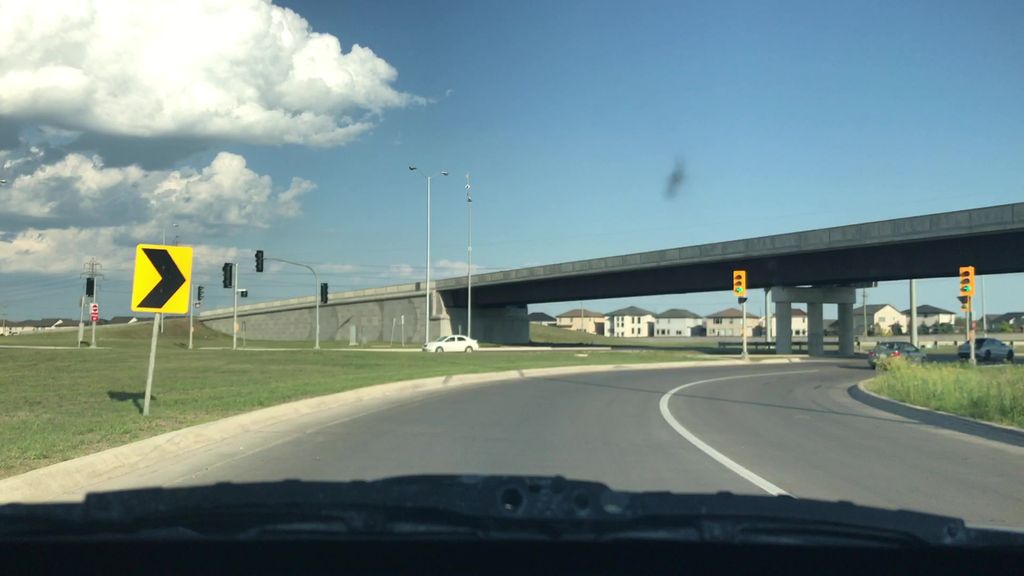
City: winnipeg